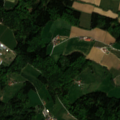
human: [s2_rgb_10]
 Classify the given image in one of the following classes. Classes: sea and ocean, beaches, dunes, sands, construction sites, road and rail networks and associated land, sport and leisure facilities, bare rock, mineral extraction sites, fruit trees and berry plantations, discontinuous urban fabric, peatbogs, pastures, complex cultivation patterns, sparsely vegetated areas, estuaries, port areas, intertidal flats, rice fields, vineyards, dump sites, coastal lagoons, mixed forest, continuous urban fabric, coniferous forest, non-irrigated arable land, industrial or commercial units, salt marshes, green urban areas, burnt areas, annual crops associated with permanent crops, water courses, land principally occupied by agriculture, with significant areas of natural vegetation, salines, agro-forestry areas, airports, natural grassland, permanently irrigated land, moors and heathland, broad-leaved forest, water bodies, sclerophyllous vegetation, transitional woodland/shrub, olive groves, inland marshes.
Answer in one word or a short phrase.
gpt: non-irrigated arable land, pastures, complex cultivation patterns, mixed forest